Question: I need to add some 'RadioButton's to a 'FlowLayoutPanel'.
If I leave radio buttons' properties as default, it will fine. But if I set 'CheckAlign = ContentAlignment.TopCenter', it will go wrong, like this

Here's my code:
'''
for (int i = 0; i < 2; ++i) {
RadioButton opt = new RadioButton() {
Text = "Test",
CheckAlign = ContentAlignment.TopCenter
};
pnlPassNumbers.Controls.Add(opt);
}
'''
Anybody know how was it wrong?
Thanks!
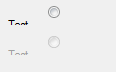
Answer: You don't describe actually what is the wrong part. That is, should the text be aligned to the left of the mark, or below it?
'''
for (int i = 0; i < 2; ++i) {
RadioButton opt = new RadioButton() {
Text = "Test",
CheckAlign = ContentAlignment.TopCenter,
TextAlign = ContentAlignment.BottomCenter.
Size = new Size(86, 36)
};
pnlPassNumbers.Controls.Add(opt);
}
'''